Question: I have a tab bar controller linking to a table view controller,
It all seems fine except in my static table view controller the titles I write and the symbols I selected are not shown on the simulator.
What is the problem?
Should I add a navigation controller write before the table view controller?

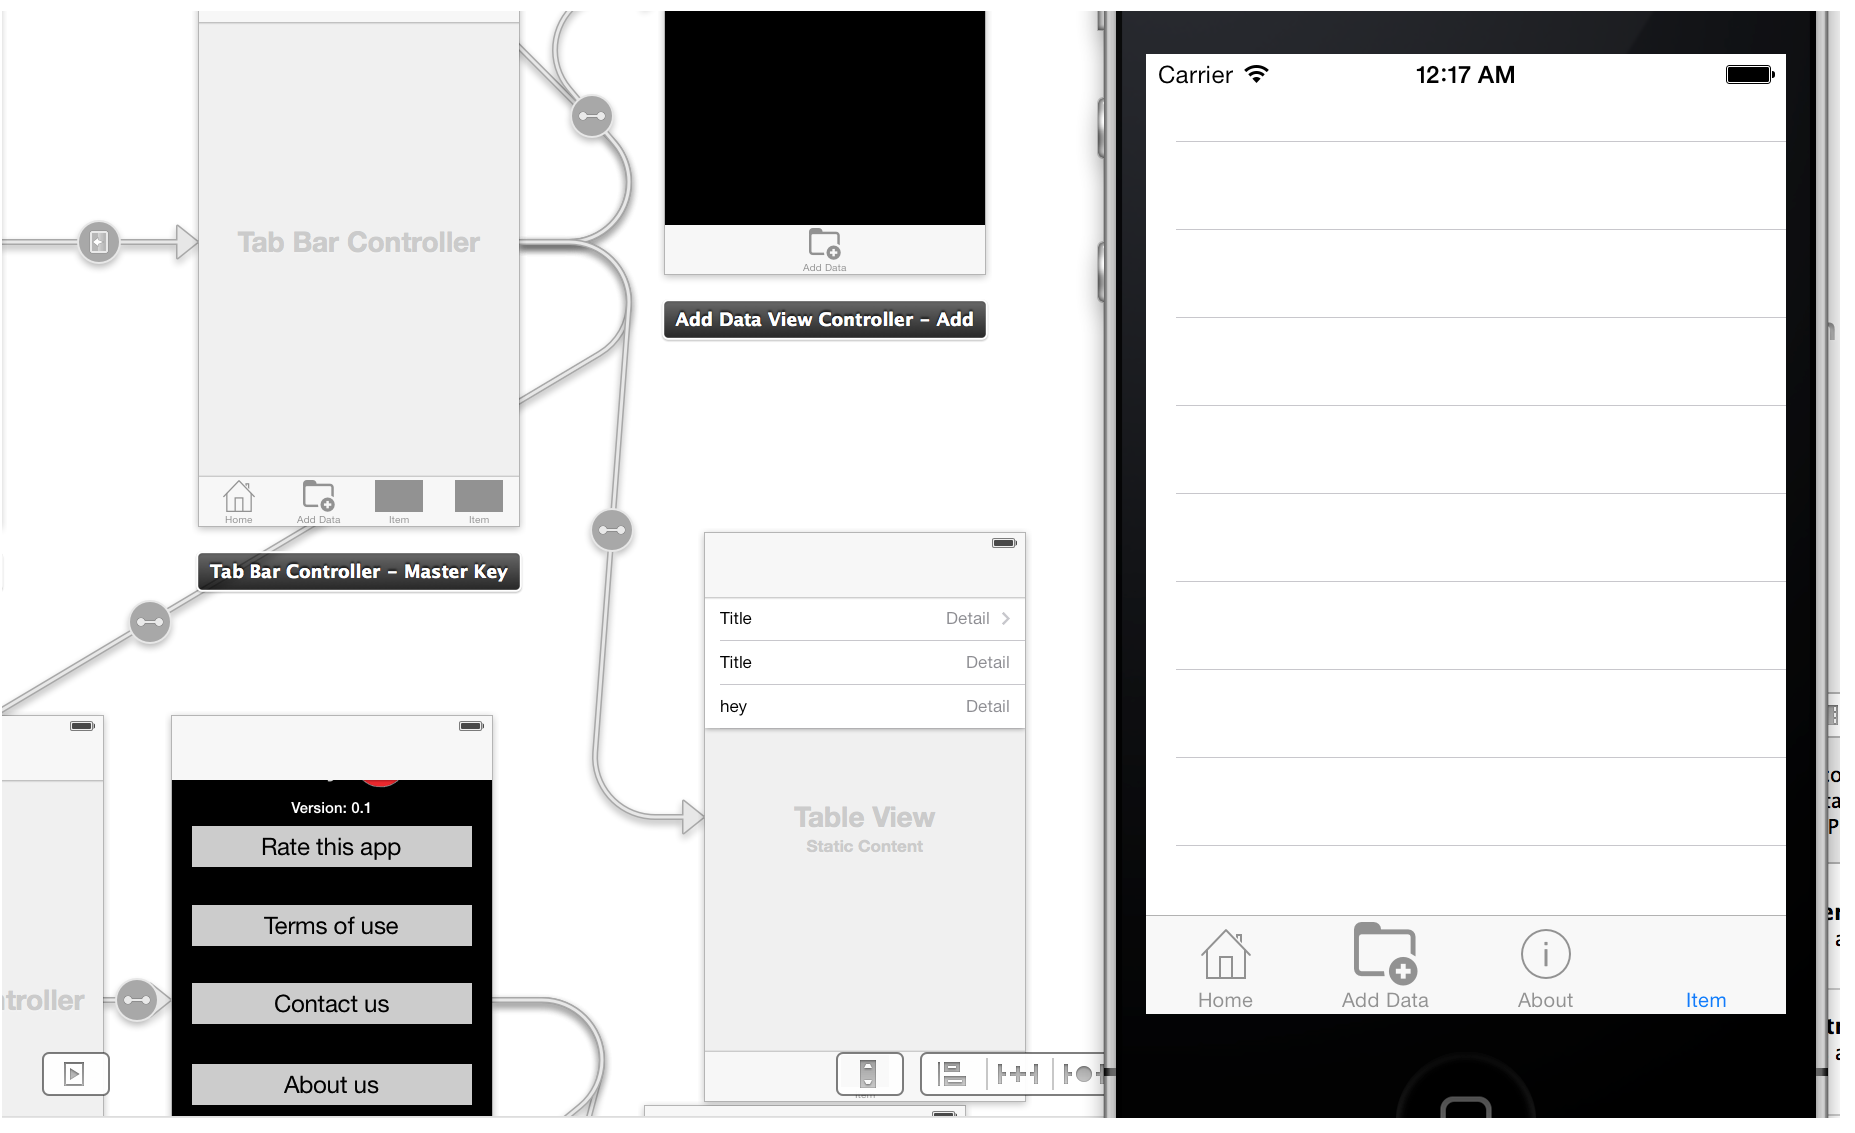
Answer: As per the comments in the question, removing/commenting out all tableView data source methods fixed the issue of the static tableView not displaying the static cells. I am glad that helped.